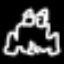
Label: frog